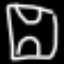
Label: square